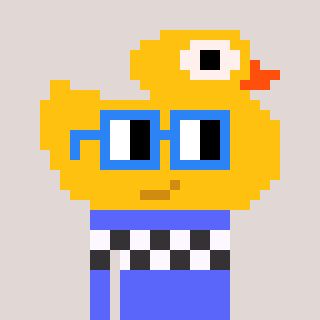
a pixel art character with square blue glasses, a ducky-shaped head and a purple-colored body on a warm background